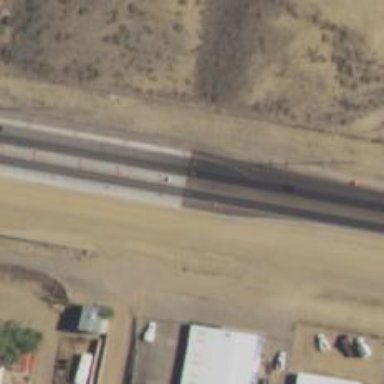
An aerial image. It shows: This image shows trunk highway that functions as expressway.